Field crop: maize
Growth stage: 2
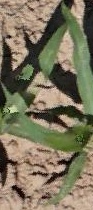
Species: maize